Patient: sex M, age 46
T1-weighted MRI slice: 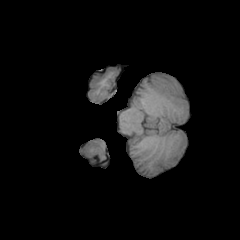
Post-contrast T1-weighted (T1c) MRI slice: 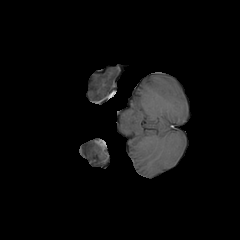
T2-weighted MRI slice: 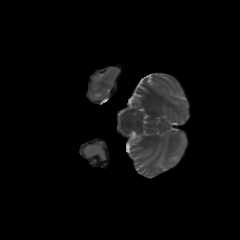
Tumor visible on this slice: yes
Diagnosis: Glioblastoma, IDH-wildtype
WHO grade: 4